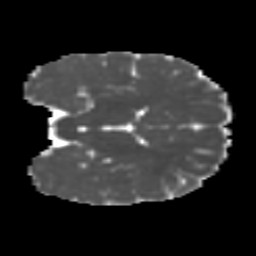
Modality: MD
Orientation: coronal
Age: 12
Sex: male
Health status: ill
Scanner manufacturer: ge
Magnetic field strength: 3 T
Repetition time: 6.752 s
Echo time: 0.079 s